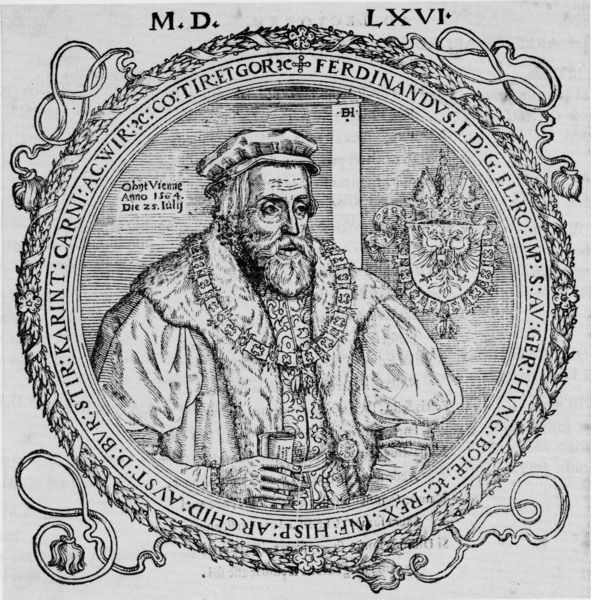
Titel: Bildnis von Ferdinand I
Künstler: Donat Hübschmann
Institution: (Seriendruck)
Schlagwörter: adler, hand, mann, umhang, weiß, getränk, glas, hut, mund, nase, schmuck, schwarz, stirn, zeichnung, blick, gürtel, haube, ornament, alt, bart, kappe, mütze, augen, falten, gesicht, hermelin, kragen, pelz, rahmen, vollbart, ärmel, bild, bildnis, portrait, porträt, kordeln, mantel, adel, krone, puffärmel, renaissance, kreis, oval, rund, umrandung, krug, holzschnitt, schrift, papier, alter mann, kette, grafik, graphik, kaiser, könig, papst, inschrift, brauen, floral, ornamente, kordel, quaste, jahreszahl, becher, gefäß, lamm, medaillon, seil, druck, schraffur, radierung, stich, schwert, text, abzeichen, orden, herrscher, kranz, lorbeer, ritter, fürst, ferdinand, rolle, wappen, barett, pelzkragen, halbprofil, mittelalter, krieger, schriftrolle, gelehrter, wien, schwertgriff, kupferstich, graf, herscher, insignien, ornat, münze, king, latein, lateinisch, schwrz, doppeladler, ase, medaillion, humanist, amtskette, doppelköpfig, habsburg, reichsadler, anno, flies, baron, geciht, mante, brustbildnis, krgen, pelzschaube, munf, ehrenmann, fließ, mitelalter, ketter, humanisten, ferdinandus, 1554, 1564, carni, waffer, waffee, ferdinant, 1566, das goldene fließ, koppelköpfiger adler, metakll, kaiser karl v, wappel, vienne, seal, rich people, mdlxvi, schrifst